Question: I am new in that area and have some problems with my hadoop cluster.
I fixed many health issues but health of my hosts is still "concerning" (still yellow and not "green", unfortunately). Can this depend on the fact that my hosts are connected through an old switch with a speed of 100 Mbps? Network cards of almost all servers support 1000 Mbps.
In the recommendation for resolving this error, it's was advised checking the duplex options. It would have "concerning health" if the all of my hosts working on half-duplex mode, but i've check it and they all have full-duplex mode.
Screen of Network Interface speed issue:

About Cluster installation options that i choose (if need):
1) Use Packages;
2) CDH5;
3) CDH 5.13.0.
P.S. How much does "concerning health" of hosts affect their work? Can I run complex tasks on them? I've just used the test WordCount and calculating the Pi - and they were successful.
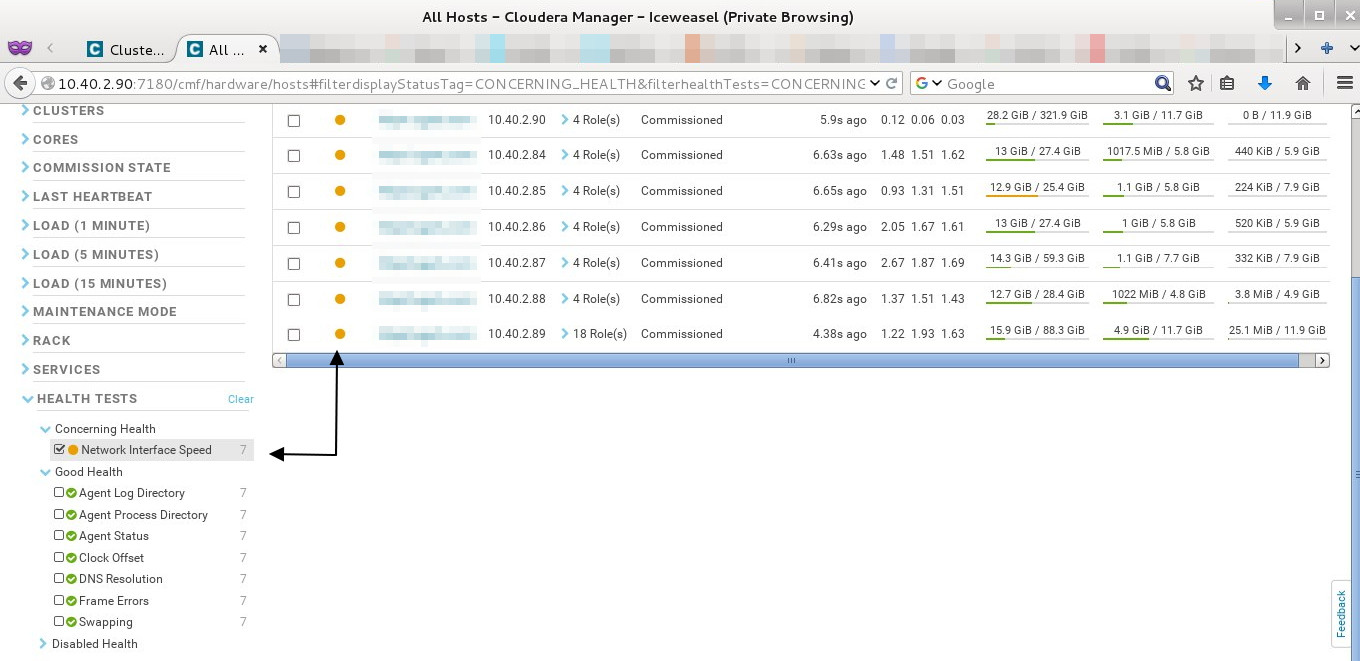
Answer: +1 to @cricket_007's comments. If you consider the <URL>
Most of Cloudera Manager's warnings are meant for production-level clusters.